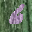
Label: 6